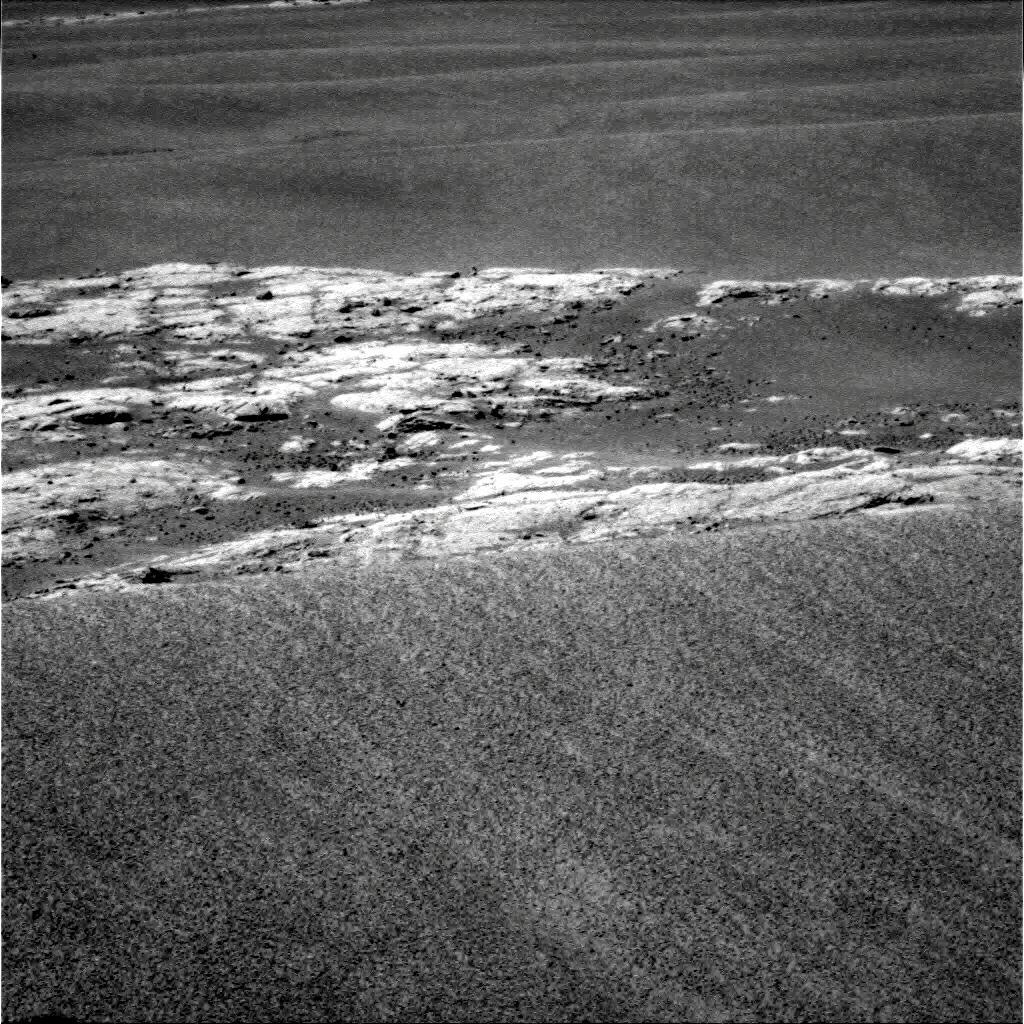
Terrain classes present: Bedrock, Gravel / Sand / Soil